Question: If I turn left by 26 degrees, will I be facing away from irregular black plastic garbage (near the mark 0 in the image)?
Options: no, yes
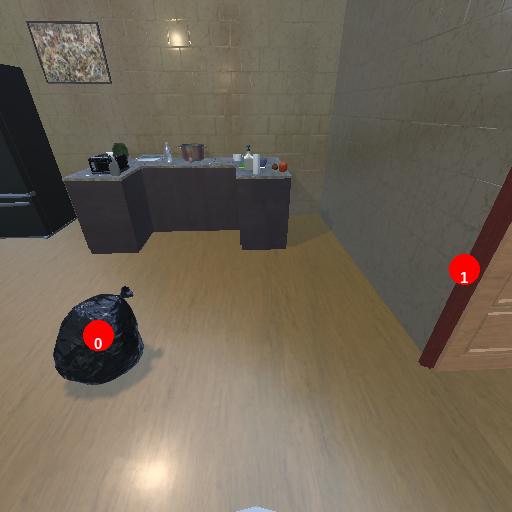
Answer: no